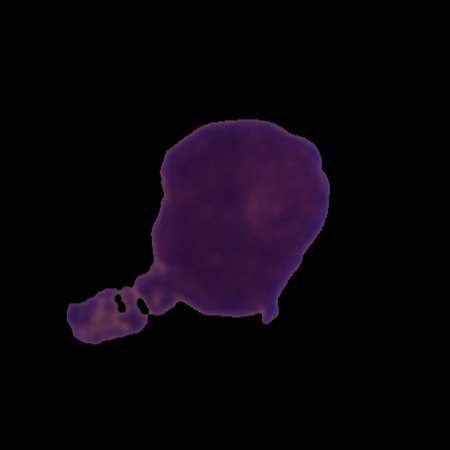
Label: cancer